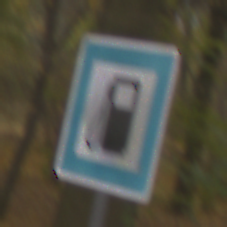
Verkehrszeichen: Tankstelle
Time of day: Midday
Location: Outdoor (Nature)
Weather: Overcast
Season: NotSpecified
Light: Natural